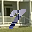
Label: 7